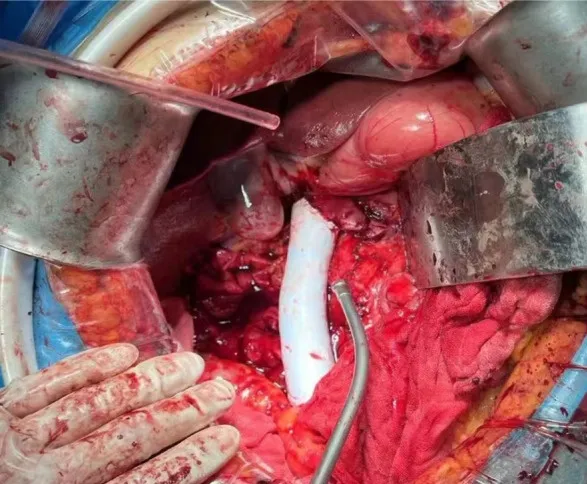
An artificial vascular replacement has been performed.
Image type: medical_photograph (other_medical_photograph)